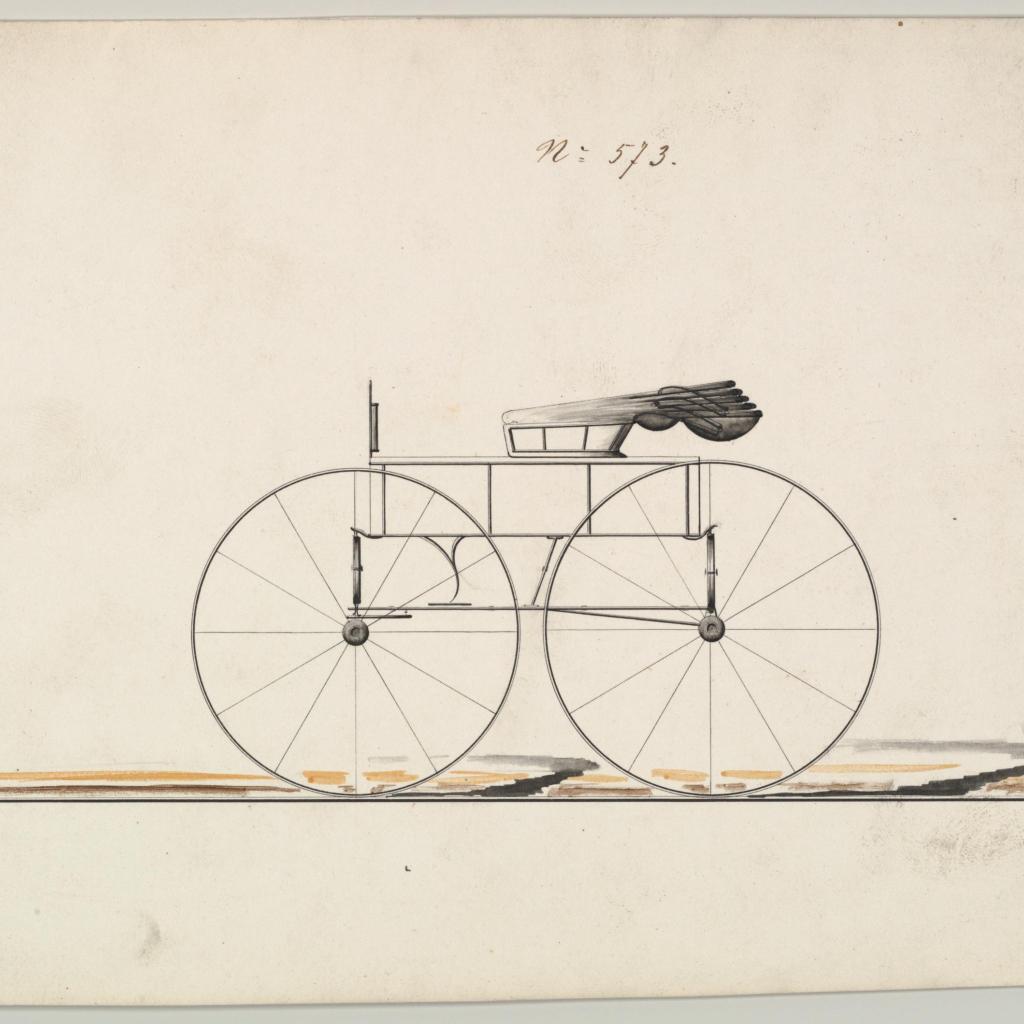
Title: Box Wagon #573
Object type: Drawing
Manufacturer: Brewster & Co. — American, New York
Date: ca. 1865
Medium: Pen and black ink, watercolor and gouache
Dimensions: sheet: 6 3/16 x 9 in. (15.7 x 22.9 cm)
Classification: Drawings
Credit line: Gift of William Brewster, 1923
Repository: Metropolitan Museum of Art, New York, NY